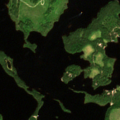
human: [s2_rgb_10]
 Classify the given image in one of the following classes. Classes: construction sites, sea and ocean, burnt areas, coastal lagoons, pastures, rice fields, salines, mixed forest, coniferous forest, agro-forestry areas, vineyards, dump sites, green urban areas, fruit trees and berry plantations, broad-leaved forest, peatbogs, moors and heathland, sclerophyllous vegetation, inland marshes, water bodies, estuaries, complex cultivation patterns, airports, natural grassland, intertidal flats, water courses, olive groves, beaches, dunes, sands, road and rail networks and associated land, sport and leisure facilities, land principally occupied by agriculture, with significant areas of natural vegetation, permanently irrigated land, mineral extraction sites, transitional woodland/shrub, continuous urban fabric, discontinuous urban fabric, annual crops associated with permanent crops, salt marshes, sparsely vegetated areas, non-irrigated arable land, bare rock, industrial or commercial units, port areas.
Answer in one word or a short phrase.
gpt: coniferous forest, transitional woodland/shrub, water bodies